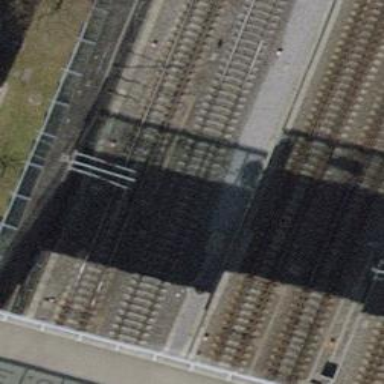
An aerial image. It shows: Single-track electrified railway with contact line.